Field crop: maize
Growth stage: 2
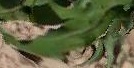
Species: maize